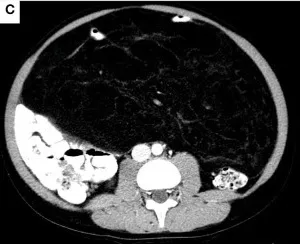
CT abdomen/pelvis revealing a 33 x 27 x 15 cm, predominant fatty mass with multiple septa and a few areas of soft tissue density. The mass displaces most of the abdominal contents posteriorly. A loop of small bowel is seen within thin the mass. No evidence of obstruction noted as oral contrast reached the sigmoid colon. Sagittal. Axial views.
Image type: radiology (ct)